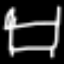
Label: bed